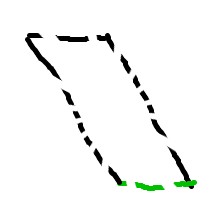
Shape: parallelogram